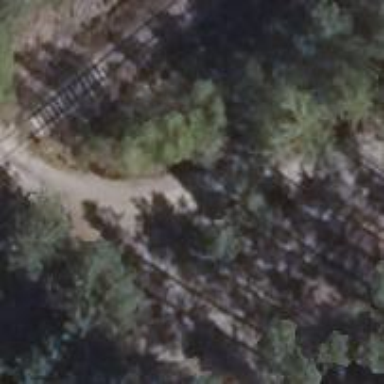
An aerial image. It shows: Sandy track with grade3 tracktype.